Question: Im learning Javascript as my application grow and am pretty much starting from scratch i.e im very new to javascript.
Get value of all selected radio buttons on form
1. Get all elements in form assign to array
2. Loop over elements if type is radio and is checked assign to array
'''
var elmnts = document.getElementById("makePicksForm");
var lngth = document. getElementById("makePicksForm").elements.length;
for(var x = 0; x< lngth; x++);
var allElmts = elmnts.elements[x]
if(allElmnts.type == "radio")
window.alert(allElmnts);
}
'''
'''
<form id="makePicksForm">
<input type="radio" id="picks'.$x.'" name="picks['.$x.']" value="'.$row['team1'].' "onclick="return disp()"><span>'.$team1.'</span>
</label>
<br />
<br /> <label class="yellow">
<input type="radio" id="picks'.$x.'" name="picks['.$x.']" value="'.$row['team2'].' "onclick="return disp()"><span>'.$team2.'</span>
</label><br />
<br />
<label class="pink">
<input type="radio" name="picks'.$x.'" value="draw">
<span>Draw</span>
</label><br />';
'''

I would like to know what am I doing wrong, why is it that variable allElmnts is not defined, any suggestion how I can fix this?
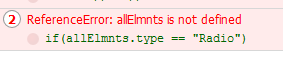
Answer: Remove after for loop signature as it will not execute statements under loop with loop. Also use code block for enclosing multiple statements under for loop.
'''
for(var x = 0; x< lngth; x++)
{
var allElmts = elmnts.elements[x]
if(allElmnts.type == "radio")
window.alert(allElmnts);
}
'''